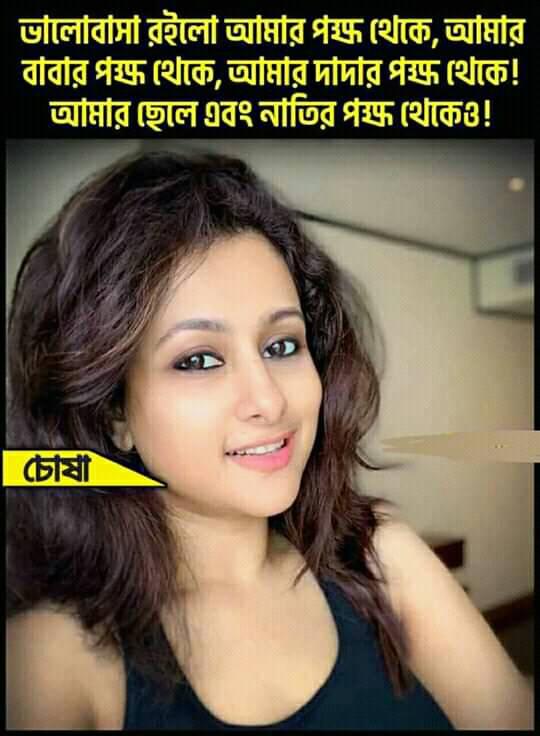
Caption: ভালোবাসা রইলো আমার পক্ষ থেকে , আমার বাবার পক্ষ থেকে , আমার দাদার পক্ষ থেকে !   আমার ছেলে এবং নাতির পক্ষ থেকেও !
Label: non-hate